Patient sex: F
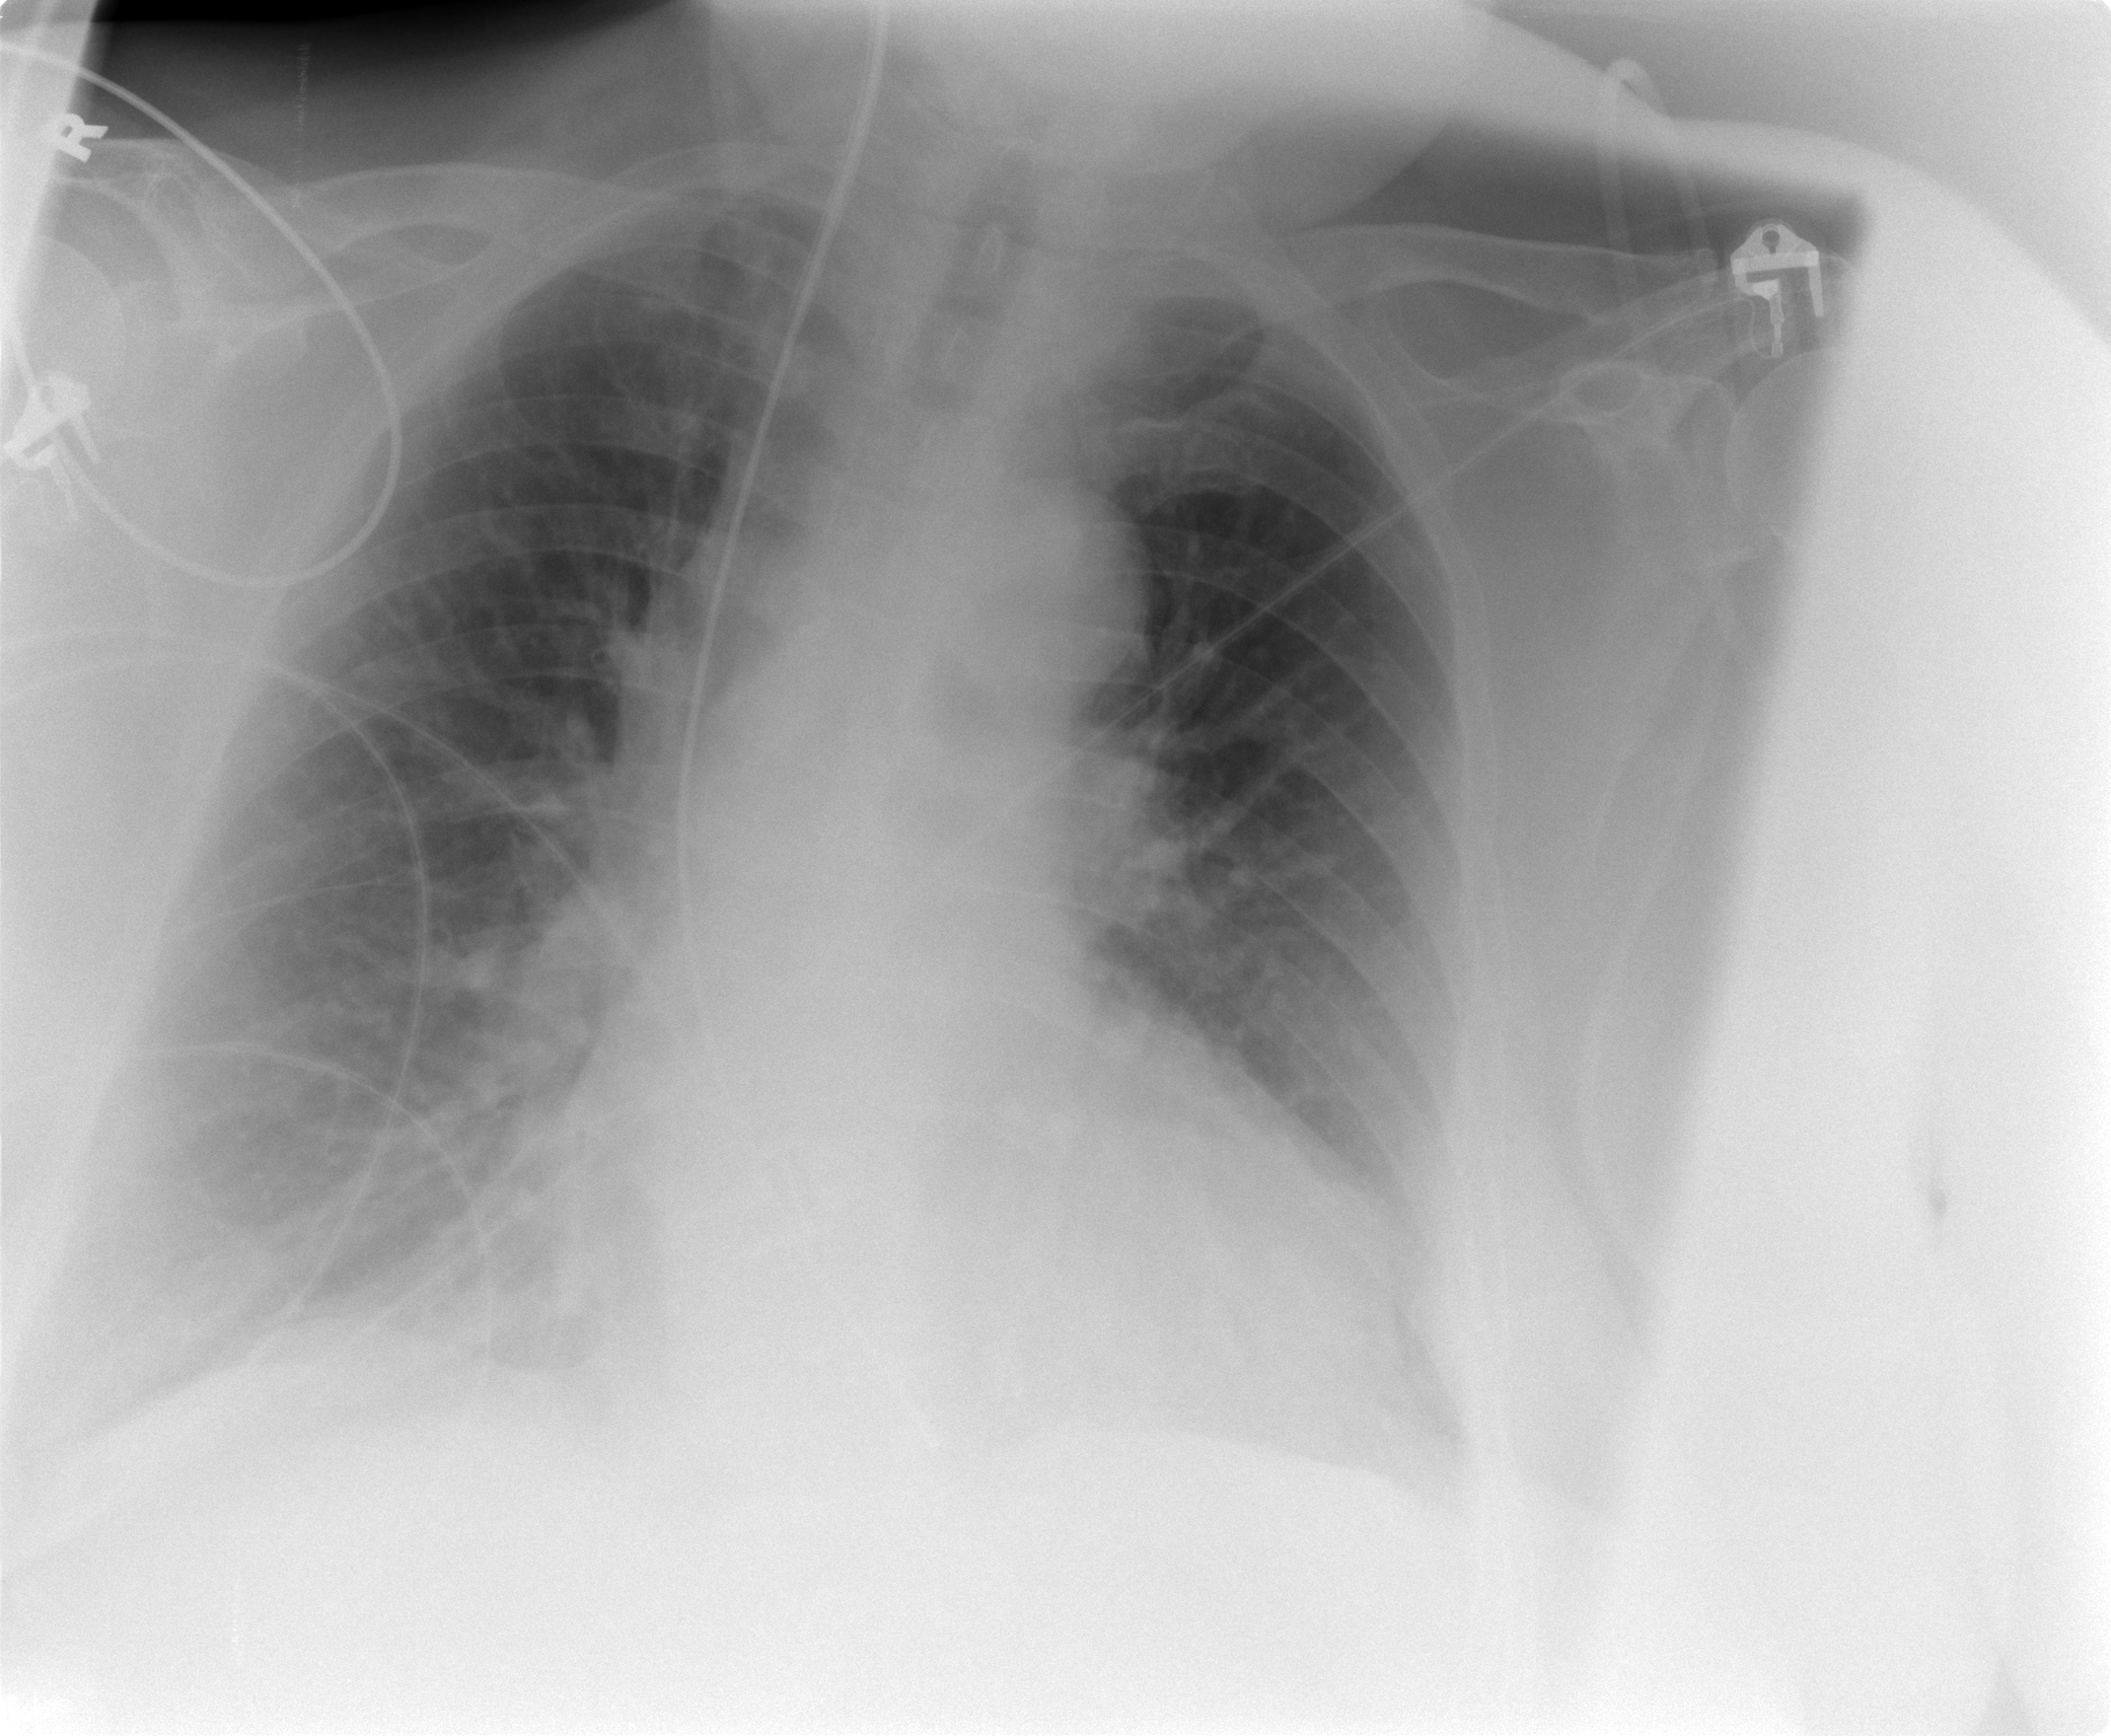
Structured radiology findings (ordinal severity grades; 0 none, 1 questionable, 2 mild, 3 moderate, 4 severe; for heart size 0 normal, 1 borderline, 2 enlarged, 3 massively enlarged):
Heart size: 1
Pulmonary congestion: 2
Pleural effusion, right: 2
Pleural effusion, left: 0
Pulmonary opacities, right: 0
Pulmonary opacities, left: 0
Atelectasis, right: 2
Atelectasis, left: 0